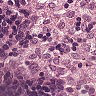
Metastatic tissue present: no